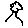
Label: tree